Question: Greetings!
I've been fooling around (a bit) with C# and its assemblies. And so i've found such an interesting feature as dynamic loading assemblies and invoking its class members. A bit of google and here i am, writing some kind of 'assembly explorer'. (i've used some portions of code from <URL>.
But i've found a small bug: when i tried to invoke class method from assembly i've loaded, application raised MissingMethod exception. I'm sure DLL i'm loading contains class and method i'm tryin' to invoke (my app ensures me as well as ):

The main application code seems to be okay and i start thinking if i was wrong with my DLL... Ah, and i've put both of projects into one solution, but i don't think it may cause any troubles. And yes, DLL project has 'class library' target while the main application one has 'console applcation' target.
what's wrong with 'em?
Here are some source code:
'''
using System;
using System.Collections.Generic;
using System.Linq;
using System.Text;
namespace ClassLibrary1
{
public class Class1
{
public void Main()
{
System.Console.WriteLine("Hello, World!");
}
}
}
'''
'''
using System;
using System.Collections.Generic;
using System.Linq;
using System.Text;
using System.Reflection;
namespace ConsoleApplication1
{
class Program
{
static void Main(string[] args)
{
Assembly asm = Assembly.LoadFrom(@"a\long\long\path\ClassLibrary1.dll");
try
{
foreach (Type t in asm.GetTypes())
{
if (t.IsClass == true && t.FullName.EndsWith(".Class1"))
{
object obj = Activator.CreateInstance(t);
object res = t.InvokeMember("Main", BindingFlags.Default | BindingFlags.InvokeMethod, null, obj, null); // Exception is risen from here
}
}
}
catch (Exception e)
{
System.Console.WriteLine("Error: {0}", e.Message);
}
System.Console.ReadKey();
}
}
}
'''
worked for one case - when DLL method takes no arguments:
'''
public class Class1
{
public static void Main()
{
System.Console.WriteLine("Hello, World!");
}
}
'''
'''
object res = t.InvokeMember("Main", BindingFlags.Default | BindingFlags.InvokeMethod, null, null, null);
'''
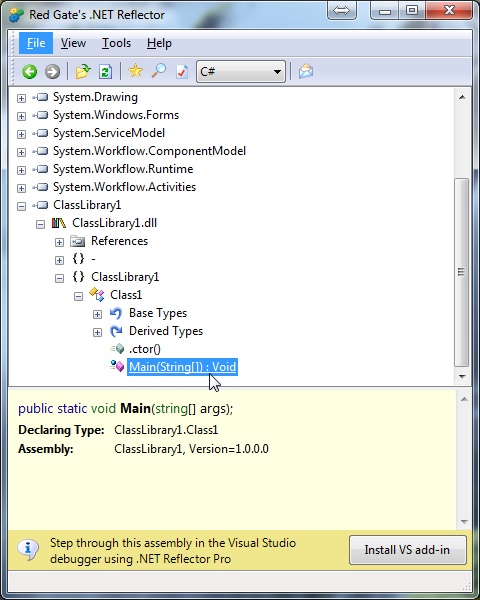
Answer: You are likely getting the InvokeMember() arguments wrong. Here's a sample that works:
'''
using System;
using System.Reflection;
class Program {
static void Main(string[] args) {
if (args.Length > 0) Console.WriteLine(args[0]);
else {
Assembly asm = Assembly.LoadFrom(Assembly.GetEntryAssembly().Location);
foreach (Type t in asm.GetTypes()) {
if (t.IsClass == true && t.FullName.EndsWith(".Program")) {
//object obj = Activator.CreateInstance(t);
object res = t.InvokeMember("Main",
BindingFlags.NonPublic | BindingFlags.Static | BindingFlags.InvokeMethod,
null, null,
new object[] { new string[] { "Invoked" } });
}
}
}
}
}
'''
- - - - -
Follow the same logic for your Main() method:
'''
object res = t.InvokeMember("Main",
BindingFlags.Public | BindingFlags.Instance | BindingFlags.InvokeMethod,
null, obj,
new object[] { });
'''